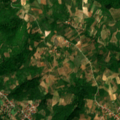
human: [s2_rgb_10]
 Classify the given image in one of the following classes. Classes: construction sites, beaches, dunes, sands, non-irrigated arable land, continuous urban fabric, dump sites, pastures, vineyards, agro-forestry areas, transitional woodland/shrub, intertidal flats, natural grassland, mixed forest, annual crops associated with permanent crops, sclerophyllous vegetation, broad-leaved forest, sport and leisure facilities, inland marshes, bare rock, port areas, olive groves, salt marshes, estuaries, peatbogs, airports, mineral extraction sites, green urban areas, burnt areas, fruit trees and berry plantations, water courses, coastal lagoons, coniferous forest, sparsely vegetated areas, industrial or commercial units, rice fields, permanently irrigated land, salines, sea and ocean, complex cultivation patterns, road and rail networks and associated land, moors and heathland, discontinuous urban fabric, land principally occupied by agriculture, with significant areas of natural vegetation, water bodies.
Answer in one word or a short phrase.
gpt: discontinuous urban fabric, complex cultivation patterns, land principally occupied by agriculture, with significant areas of natural vegetation, broad-leaved forest, transitional woodland/shrub